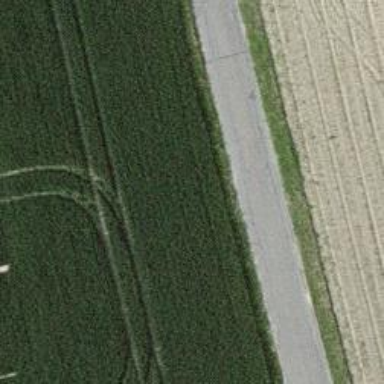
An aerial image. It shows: Paved track with grade1 quality.